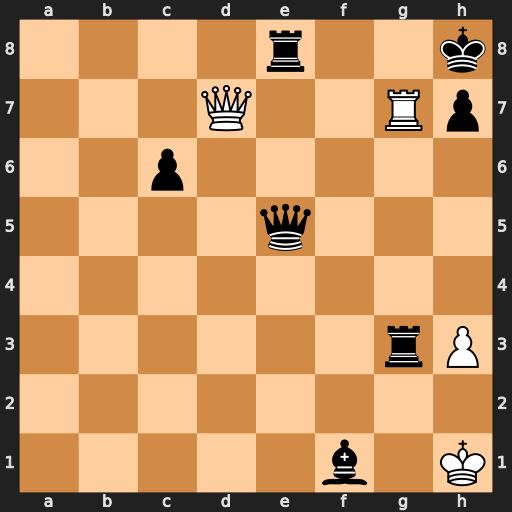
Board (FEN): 4r2k/3Q2Rp/2p5/4q3/8/6rP/8/5b1K
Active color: w
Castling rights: -
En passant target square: -
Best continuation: Rxh7+ Kg8 Qf7#